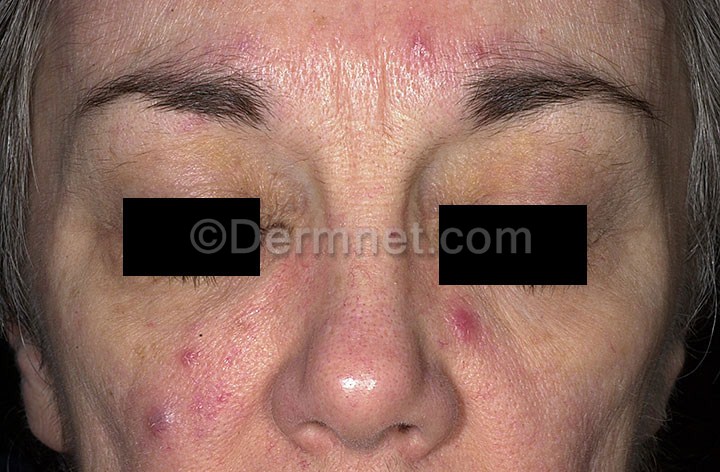
Disease: Acne and Rosacea Photos